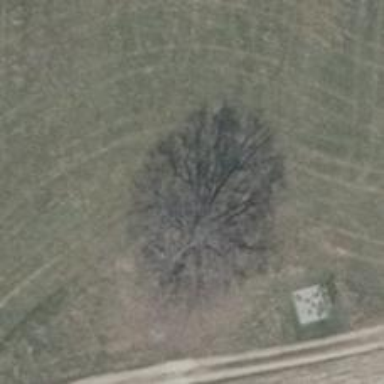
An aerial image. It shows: Hunting stand.